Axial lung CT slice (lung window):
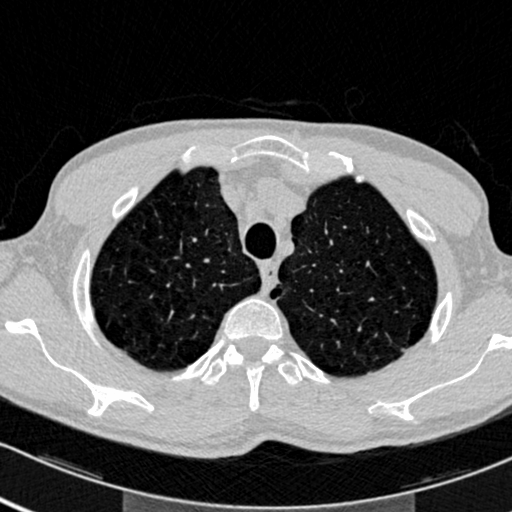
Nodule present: no